Question: With this code I can populate my listview:
'''
foreach (string elements in Properties.Settings.Default.Items)
{
ListViewItem lvi = new ListViewItem();
var txt = elements;
if (!listView1.Items.ContainsKey(txt))
{
lvi.Text = txt;
lvi.Name = txt;
lvi.SubItems.Add("");
lvi.SubItems.Add("1.0");
listView1.Items.Add(lvi);
}
}
'''
this is result:

How can I update only second column(Total Price) from textbox changed event? (Windows Forms, Visual Studio 2012)
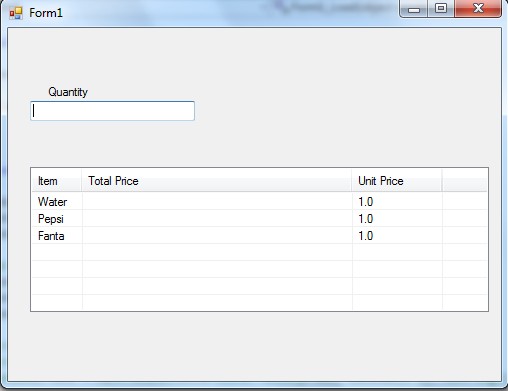
Answer: Some properties
'''
listView1.HideSelection = false;
listView1.MultiSelect = false;
listView1.FullRowSelect = true;
listView1.View = View.Details;
'''
I think this is what you are asking for:
'''
private void textBox1_TextChanged(object sender, EventArgs e)
{
TextBox txt_sender = (TextBox)sender;
if (listView1.SelectedItems.Count > 0)
{
listView1.SelectedItems[0].SubItems[1].Text = txt_sender.Text;
}
}
'''
May I also suggest: (only allow numbers and one .)
'''
private void textBox1_KeyPress(object sender, KeyPressEventArgs e)
{
TextBox txt_sender = (TextBox)sender;
if (!char.IsControl(e.KeyChar) &&
!char.IsDigit(e.KeyChar) &&
!((e.KeyChar == '.') && !(txt_sender).Text.Contains('.')))
{
e.Handled = true;
}
}
'''